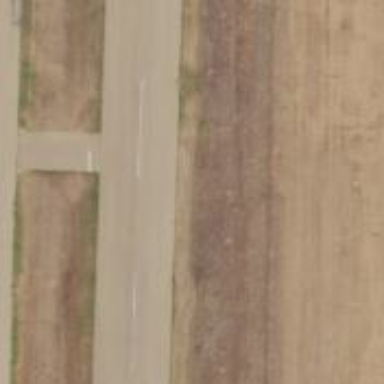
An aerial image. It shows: Image of taxiway at airport.